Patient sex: M
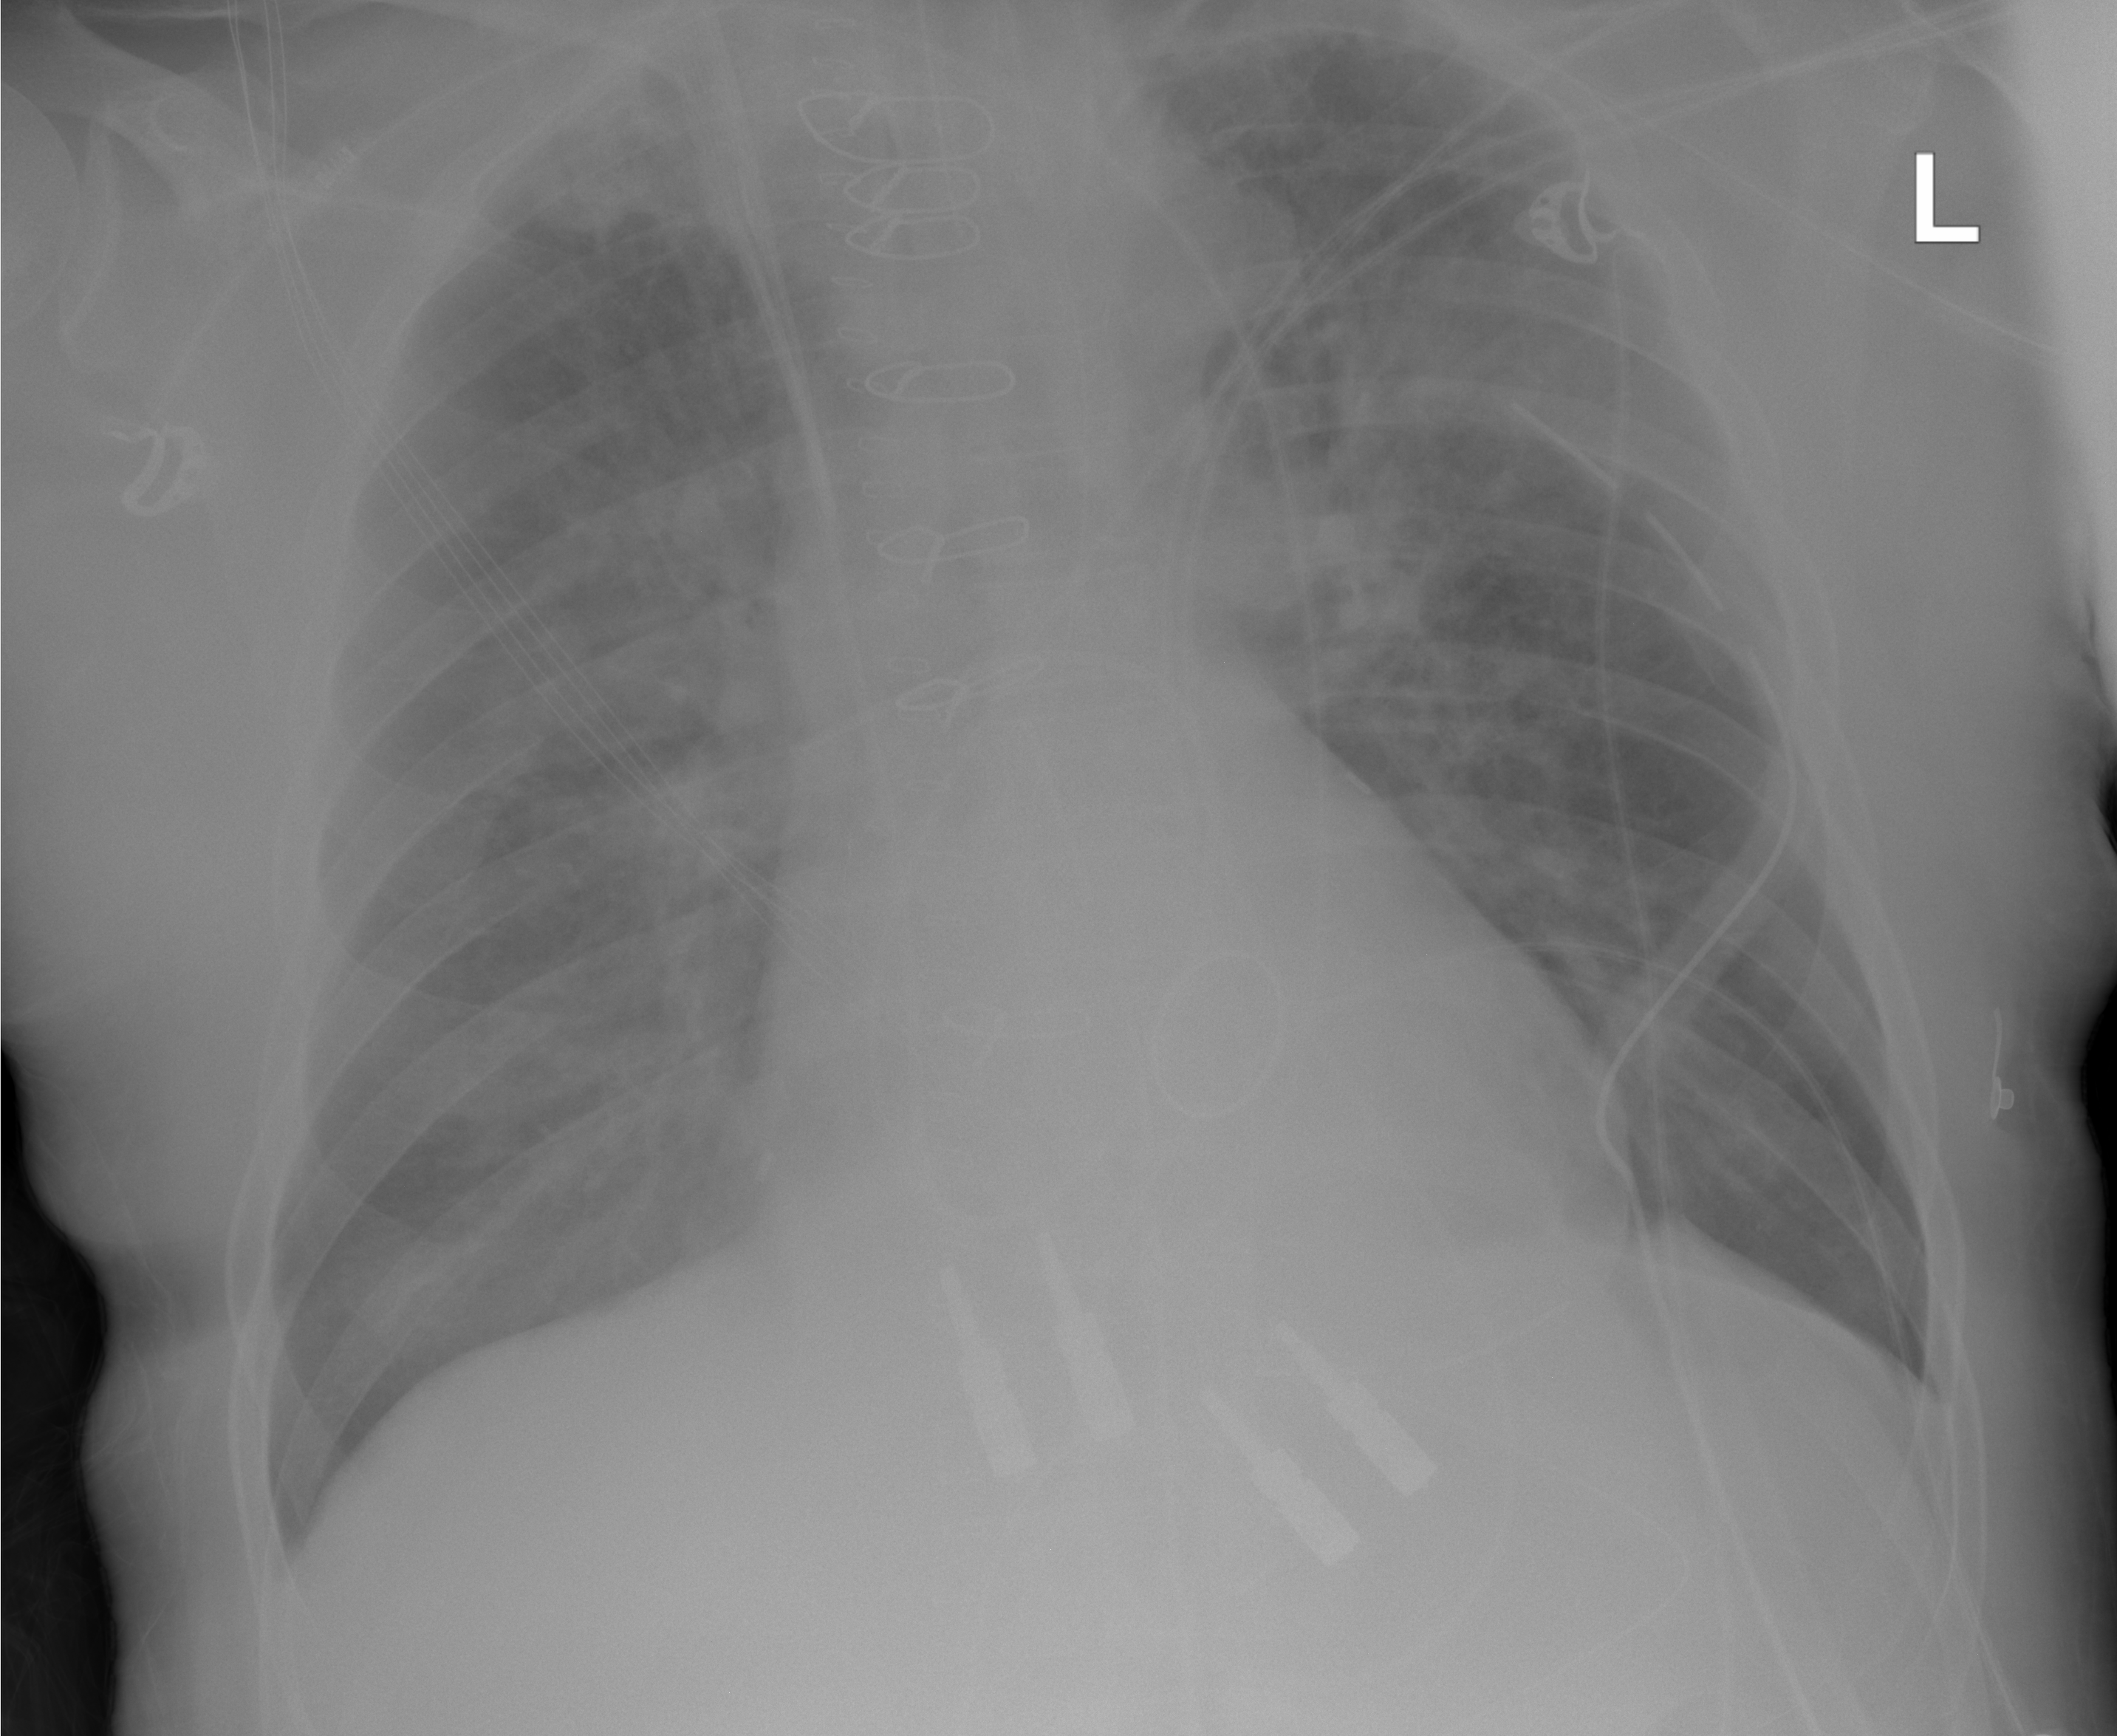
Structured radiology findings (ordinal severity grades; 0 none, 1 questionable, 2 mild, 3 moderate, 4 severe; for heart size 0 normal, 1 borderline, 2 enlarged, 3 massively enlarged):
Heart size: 0
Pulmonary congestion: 2
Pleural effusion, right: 0
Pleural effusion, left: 0
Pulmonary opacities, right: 0
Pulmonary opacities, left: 0
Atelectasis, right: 0
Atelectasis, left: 0